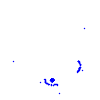
Particle: electron